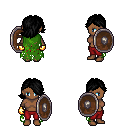
a pixel art fantasy rpg character, female body template, human, dark skin, green tattered cape, red pants, black swoop hairstyle, gold gloves, shield, four views (front, back, left, right), 2x2 character sprite sheet, small pixel art, hard edges, no anti-aliasing